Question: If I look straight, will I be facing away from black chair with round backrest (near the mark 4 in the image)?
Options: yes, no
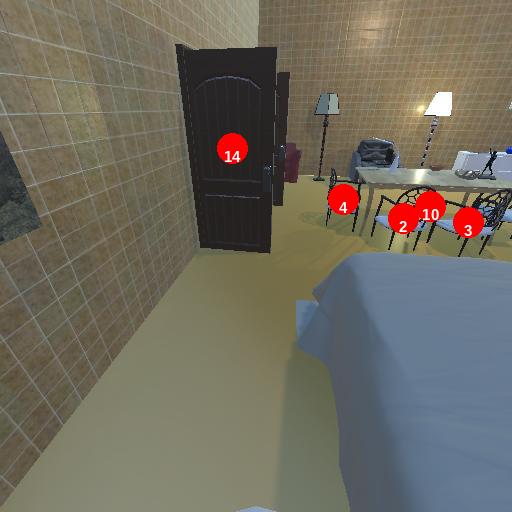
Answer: yes